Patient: sex F, age 40
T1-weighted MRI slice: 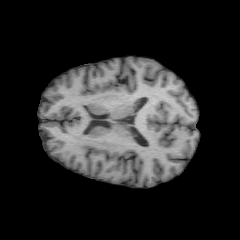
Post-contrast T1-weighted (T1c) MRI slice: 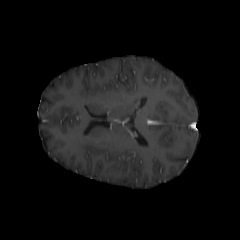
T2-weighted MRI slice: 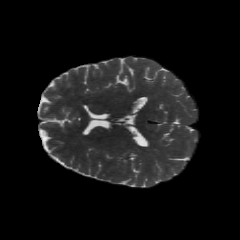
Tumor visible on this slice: no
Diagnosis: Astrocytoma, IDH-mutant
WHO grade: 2